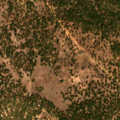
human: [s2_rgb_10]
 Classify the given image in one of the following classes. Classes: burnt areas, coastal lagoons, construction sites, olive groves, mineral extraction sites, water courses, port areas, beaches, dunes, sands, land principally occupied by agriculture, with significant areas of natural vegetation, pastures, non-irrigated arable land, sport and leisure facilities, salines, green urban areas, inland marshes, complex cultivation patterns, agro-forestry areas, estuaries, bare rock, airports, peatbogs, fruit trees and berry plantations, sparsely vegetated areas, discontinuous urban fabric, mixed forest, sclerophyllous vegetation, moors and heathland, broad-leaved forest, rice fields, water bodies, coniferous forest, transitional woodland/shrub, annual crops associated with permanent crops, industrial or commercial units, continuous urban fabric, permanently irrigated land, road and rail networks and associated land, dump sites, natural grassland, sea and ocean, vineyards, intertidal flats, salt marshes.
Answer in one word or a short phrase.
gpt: agro-forestry areas